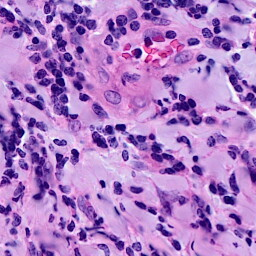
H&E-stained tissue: Breast